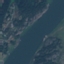
Land use / land cover: River